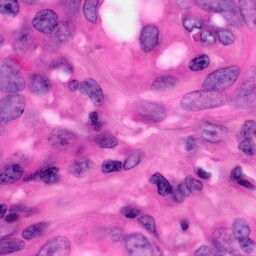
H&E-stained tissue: Pancreatic